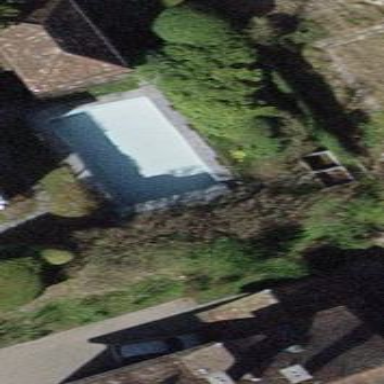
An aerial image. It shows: Swimming pool located in leisure land.